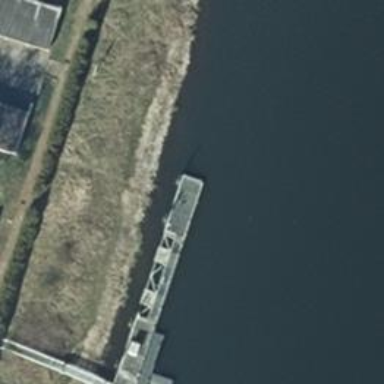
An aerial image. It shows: Man-made pier.